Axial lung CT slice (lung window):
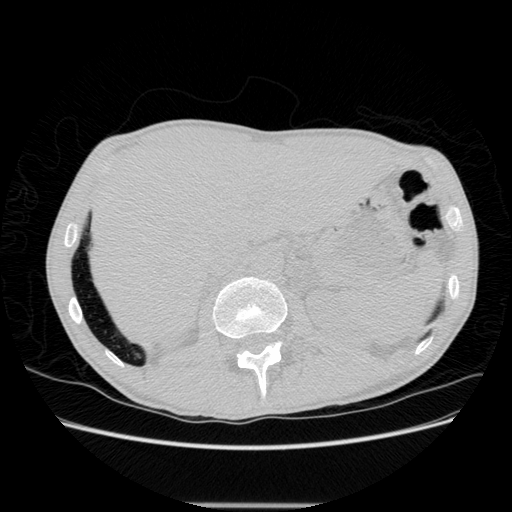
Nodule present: no